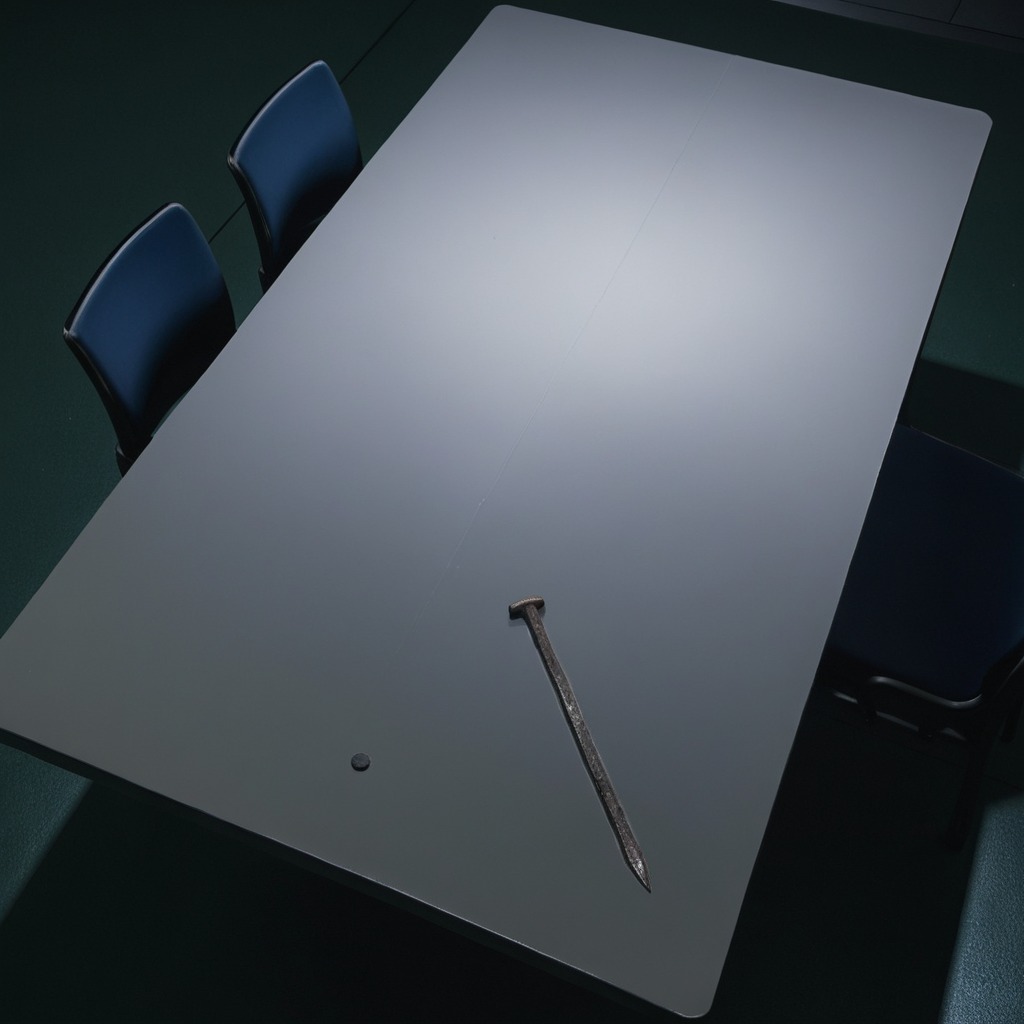
An iron nail is lying on a clean empty table in a railway signal maintenance room lit by harsh overhead fluorescents photorealistic surface textures crisp shadows high dynamic range